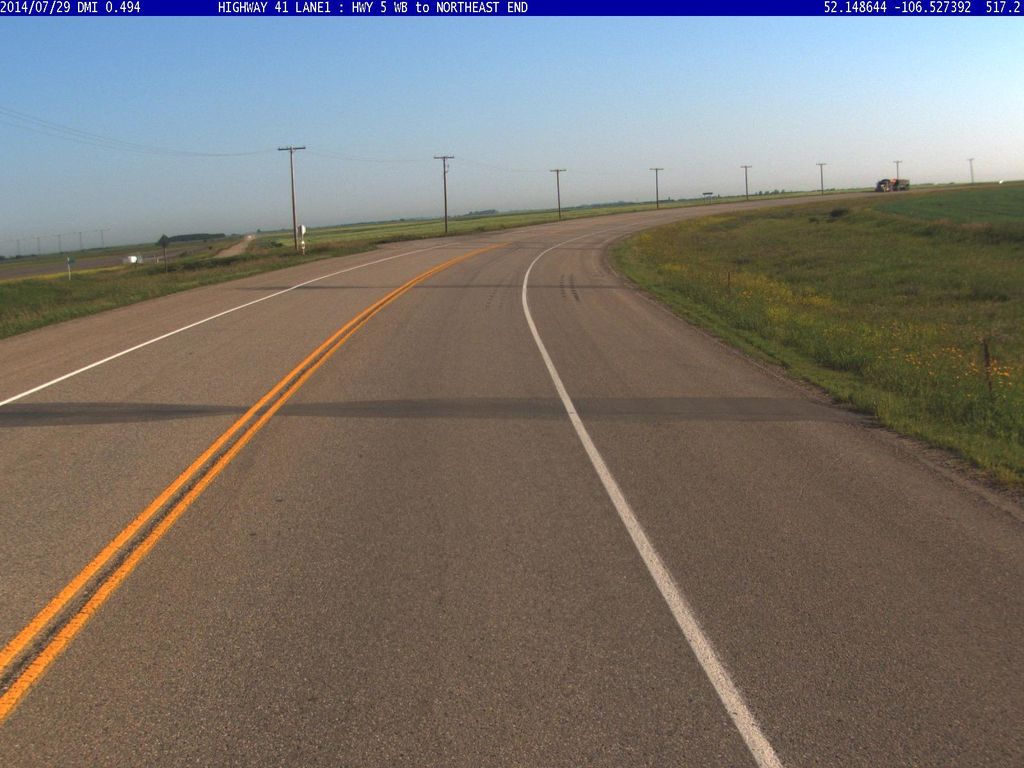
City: saskatoon